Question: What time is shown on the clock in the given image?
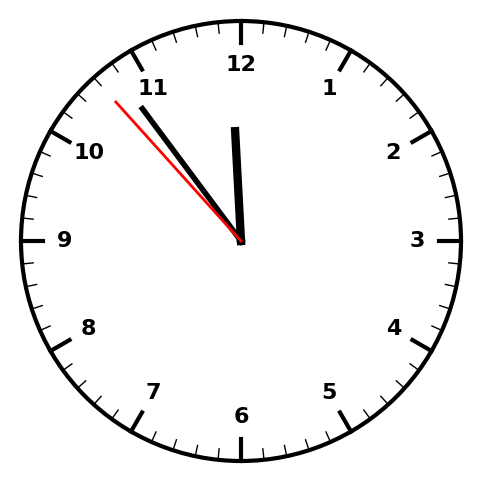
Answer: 11:53:53